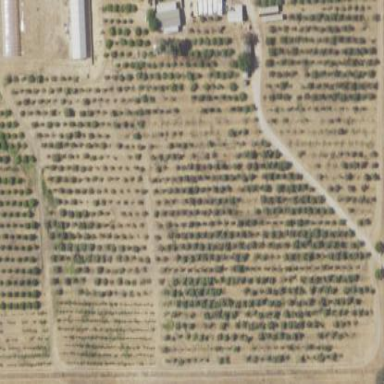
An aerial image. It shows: Orchard.